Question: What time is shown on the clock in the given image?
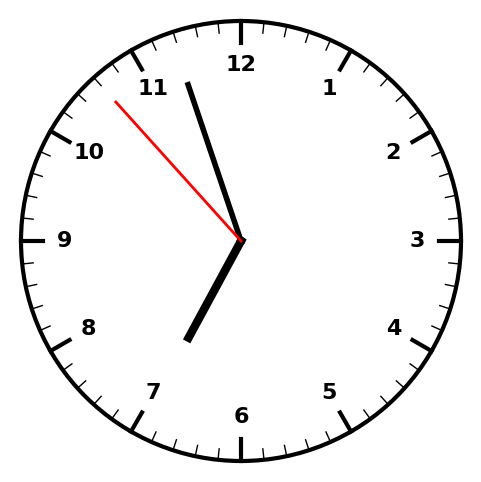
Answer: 06:56:53